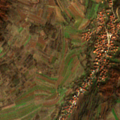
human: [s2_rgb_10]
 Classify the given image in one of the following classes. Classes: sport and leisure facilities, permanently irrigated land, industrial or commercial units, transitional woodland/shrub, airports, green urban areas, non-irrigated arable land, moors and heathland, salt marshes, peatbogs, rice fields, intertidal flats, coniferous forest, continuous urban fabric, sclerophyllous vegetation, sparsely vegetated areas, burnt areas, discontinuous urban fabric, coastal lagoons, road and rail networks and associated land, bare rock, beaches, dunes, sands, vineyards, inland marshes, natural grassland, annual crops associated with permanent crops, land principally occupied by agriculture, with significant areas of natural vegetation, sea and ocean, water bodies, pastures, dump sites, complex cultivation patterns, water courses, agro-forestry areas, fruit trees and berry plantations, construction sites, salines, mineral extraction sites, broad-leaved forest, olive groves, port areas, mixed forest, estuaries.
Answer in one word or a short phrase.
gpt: discontinuous urban fabric, non-irrigated arable land, complex cultivation patterns, land principally occupied by agriculture, with significant areas of natural vegetation, broad-leaved forest, transitional woodland/shrub